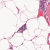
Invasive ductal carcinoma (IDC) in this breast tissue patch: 0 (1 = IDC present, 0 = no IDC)